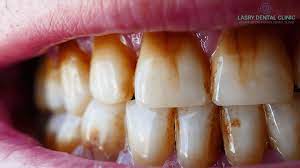
Condition: Tooth Discoloration